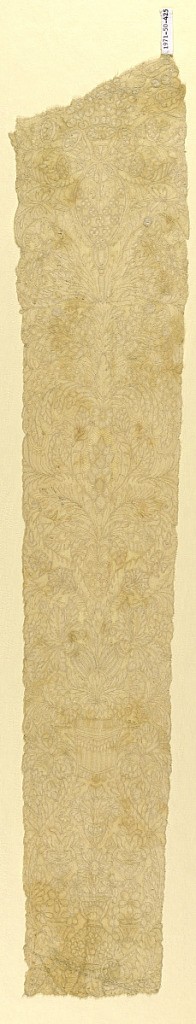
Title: Cap streamer
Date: late 17th–early 18th century
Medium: linen Technique: bobbin lace, Brussels style
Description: Symmetrical arrangement of flowers, one on top of the other.